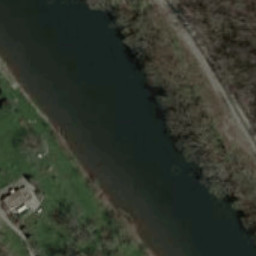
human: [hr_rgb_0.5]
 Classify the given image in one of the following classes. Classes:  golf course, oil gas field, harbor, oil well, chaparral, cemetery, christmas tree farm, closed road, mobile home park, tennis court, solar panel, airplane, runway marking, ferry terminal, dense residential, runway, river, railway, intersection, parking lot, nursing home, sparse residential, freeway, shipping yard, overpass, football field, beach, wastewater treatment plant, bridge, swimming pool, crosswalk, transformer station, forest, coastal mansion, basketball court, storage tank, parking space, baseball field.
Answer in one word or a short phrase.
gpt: river